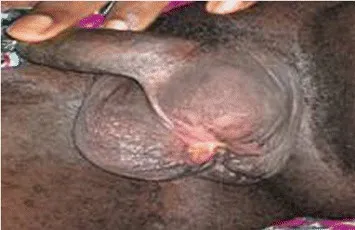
Scrotal wound: 2 months post excised necrotizing fasciitis complicating urinary extevasation- healing by second intention.
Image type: medical_photograph (other_medical_photograph)